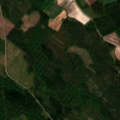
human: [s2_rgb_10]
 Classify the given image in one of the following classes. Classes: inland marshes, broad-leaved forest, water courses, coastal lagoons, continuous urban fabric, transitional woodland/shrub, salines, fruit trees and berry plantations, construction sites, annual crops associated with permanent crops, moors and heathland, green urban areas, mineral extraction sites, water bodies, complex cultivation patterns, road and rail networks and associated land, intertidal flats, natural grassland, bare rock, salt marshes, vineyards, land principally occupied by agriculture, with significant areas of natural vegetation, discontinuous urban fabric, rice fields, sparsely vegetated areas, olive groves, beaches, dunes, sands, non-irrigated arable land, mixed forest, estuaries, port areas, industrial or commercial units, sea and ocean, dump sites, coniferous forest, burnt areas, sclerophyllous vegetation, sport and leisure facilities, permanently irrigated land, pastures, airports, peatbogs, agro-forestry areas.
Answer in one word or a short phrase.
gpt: non-irrigated arable land, land principally occupied by agriculture, with significant areas of natural vegetation, coniferous forest, transitional woodland/shrub